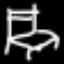
Label: chair